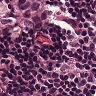
Metastatic tissue present: yes